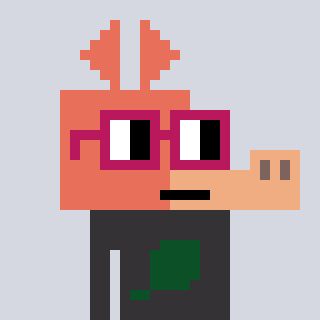
a pixel art character with square dark red glasses, a aardvark-shaped head and a grayscale-colored body on a cool background